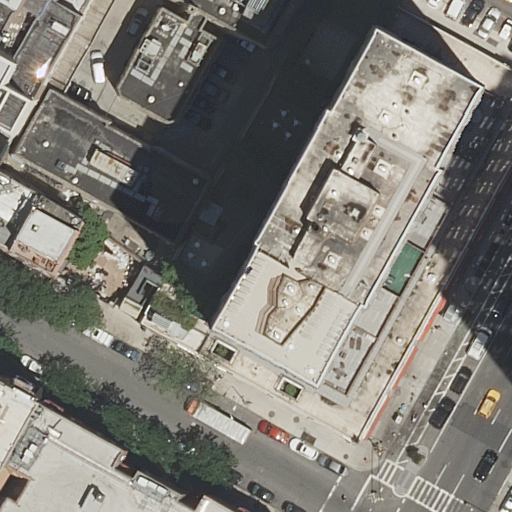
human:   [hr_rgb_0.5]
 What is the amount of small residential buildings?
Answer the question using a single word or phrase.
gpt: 3

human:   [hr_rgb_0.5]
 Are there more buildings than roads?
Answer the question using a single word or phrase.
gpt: yes

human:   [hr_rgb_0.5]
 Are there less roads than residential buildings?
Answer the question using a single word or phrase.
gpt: yes

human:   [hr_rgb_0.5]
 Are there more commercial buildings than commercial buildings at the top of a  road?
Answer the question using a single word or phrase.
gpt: no

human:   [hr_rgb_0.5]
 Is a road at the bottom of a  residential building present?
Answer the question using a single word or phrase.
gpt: yes

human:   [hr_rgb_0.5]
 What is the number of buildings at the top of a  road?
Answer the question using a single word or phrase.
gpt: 7

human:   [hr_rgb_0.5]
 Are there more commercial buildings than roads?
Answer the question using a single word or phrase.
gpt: no

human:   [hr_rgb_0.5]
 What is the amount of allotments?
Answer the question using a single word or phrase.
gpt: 0

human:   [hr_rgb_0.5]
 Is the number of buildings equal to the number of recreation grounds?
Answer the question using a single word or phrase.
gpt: no

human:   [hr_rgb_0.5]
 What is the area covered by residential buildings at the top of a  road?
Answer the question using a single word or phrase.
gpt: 2162m2

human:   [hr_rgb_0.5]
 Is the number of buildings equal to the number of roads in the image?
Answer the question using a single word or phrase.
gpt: no

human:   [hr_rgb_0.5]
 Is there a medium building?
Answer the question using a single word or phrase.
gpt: yes

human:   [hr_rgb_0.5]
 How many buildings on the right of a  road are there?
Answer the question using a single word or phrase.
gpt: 1

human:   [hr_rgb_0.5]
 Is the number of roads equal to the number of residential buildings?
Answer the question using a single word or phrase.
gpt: no

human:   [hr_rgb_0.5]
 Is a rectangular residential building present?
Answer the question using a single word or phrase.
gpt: yes

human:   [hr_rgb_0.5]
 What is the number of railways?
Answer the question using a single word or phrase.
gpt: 0

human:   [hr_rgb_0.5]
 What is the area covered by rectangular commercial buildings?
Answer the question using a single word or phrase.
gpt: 0m2

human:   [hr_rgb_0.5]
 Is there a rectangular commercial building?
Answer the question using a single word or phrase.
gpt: no

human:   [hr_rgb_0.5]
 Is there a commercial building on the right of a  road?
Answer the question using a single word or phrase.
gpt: no

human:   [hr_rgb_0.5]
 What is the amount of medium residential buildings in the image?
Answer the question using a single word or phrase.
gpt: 4

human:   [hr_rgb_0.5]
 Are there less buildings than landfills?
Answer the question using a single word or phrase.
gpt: no

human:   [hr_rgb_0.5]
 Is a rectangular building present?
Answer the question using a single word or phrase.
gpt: yes

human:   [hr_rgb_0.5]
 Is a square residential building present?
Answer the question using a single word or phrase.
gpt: no

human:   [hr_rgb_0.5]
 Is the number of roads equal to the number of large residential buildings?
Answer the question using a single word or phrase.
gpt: yes

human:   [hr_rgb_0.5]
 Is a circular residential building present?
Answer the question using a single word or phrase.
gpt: no

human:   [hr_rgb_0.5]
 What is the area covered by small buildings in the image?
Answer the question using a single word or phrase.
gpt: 169m2

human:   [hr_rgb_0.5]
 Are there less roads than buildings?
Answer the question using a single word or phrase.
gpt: yes

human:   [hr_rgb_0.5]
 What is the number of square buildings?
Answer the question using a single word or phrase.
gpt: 0

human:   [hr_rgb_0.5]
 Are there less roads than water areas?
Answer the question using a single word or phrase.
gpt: no

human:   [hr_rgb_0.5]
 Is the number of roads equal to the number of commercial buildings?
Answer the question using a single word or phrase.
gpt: no

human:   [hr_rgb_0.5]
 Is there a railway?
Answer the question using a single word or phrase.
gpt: no

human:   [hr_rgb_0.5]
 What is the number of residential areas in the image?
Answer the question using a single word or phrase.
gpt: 0

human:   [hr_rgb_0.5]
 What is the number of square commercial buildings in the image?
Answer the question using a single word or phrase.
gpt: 0

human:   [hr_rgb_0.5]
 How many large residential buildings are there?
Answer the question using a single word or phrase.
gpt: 3

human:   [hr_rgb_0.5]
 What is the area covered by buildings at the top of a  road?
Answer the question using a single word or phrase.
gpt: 2162m2

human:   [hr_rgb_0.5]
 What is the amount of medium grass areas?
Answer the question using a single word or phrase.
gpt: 0